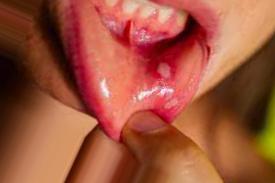
Condition: Mouth Ulcer